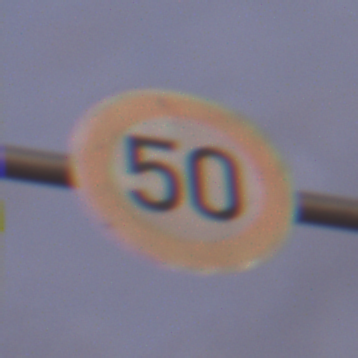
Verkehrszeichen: Geschwindigkeit50
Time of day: SunriseSunset
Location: Outdoor (Nature)
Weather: PartlyCloudy
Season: NotSpecified
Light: Natural